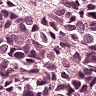
Metastatic tissue present: yes